Field crop: maize
Growth stage: 1
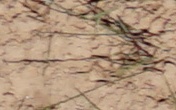
Species: lolium